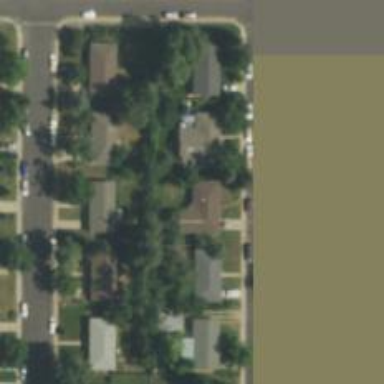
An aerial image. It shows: Neighborhood.